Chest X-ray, PA view. Patient: 69 years old, sex F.
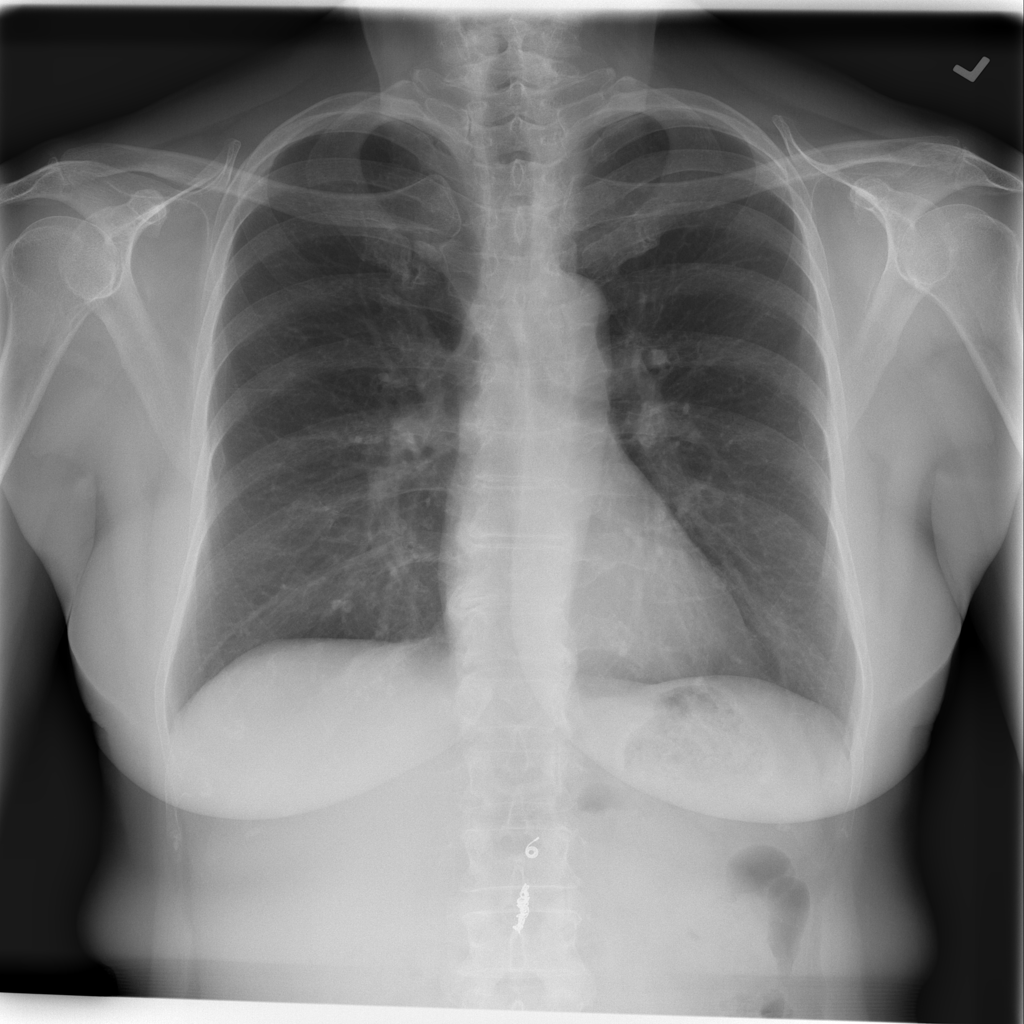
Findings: Atelectasis, Effusion